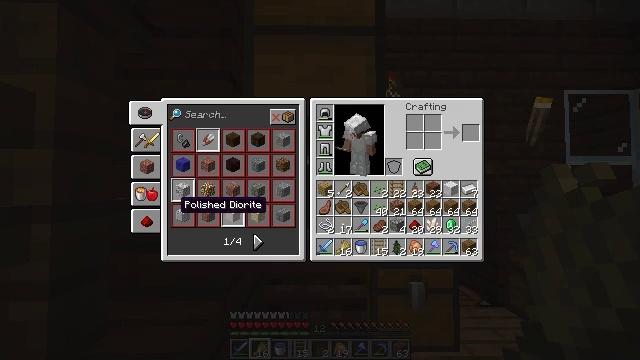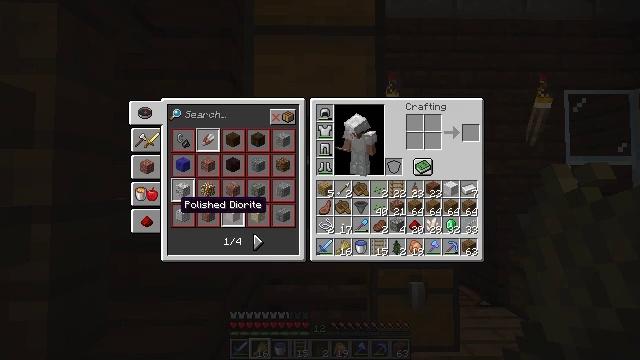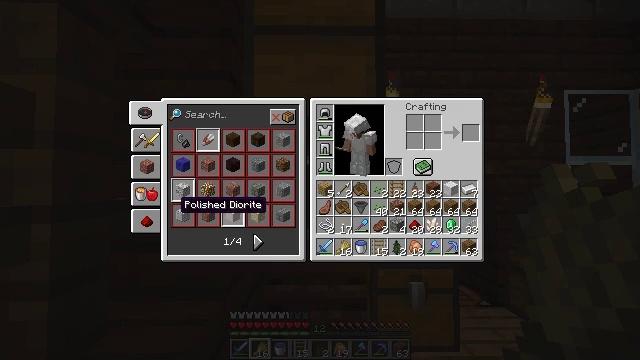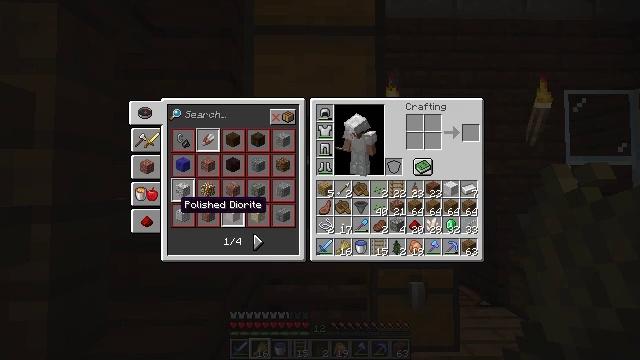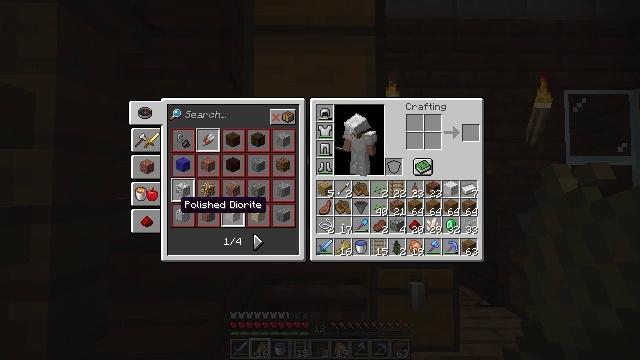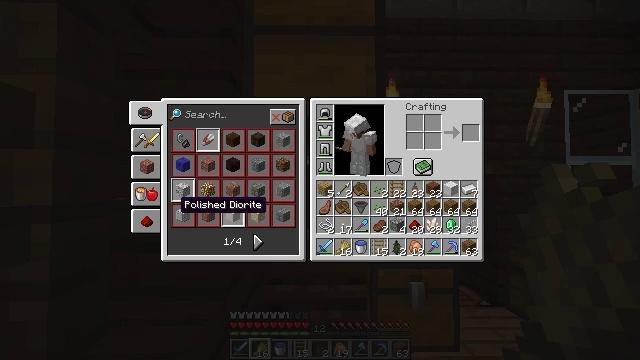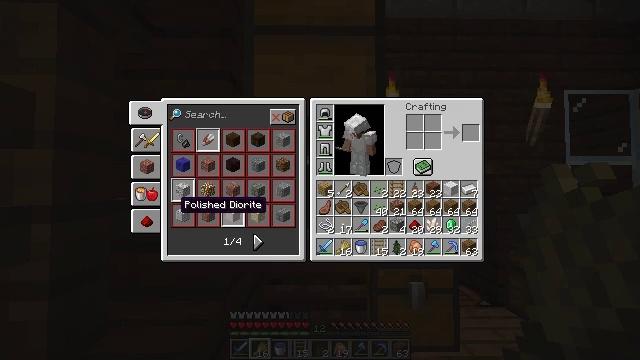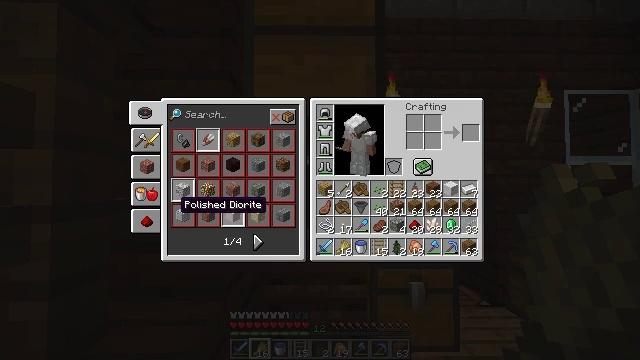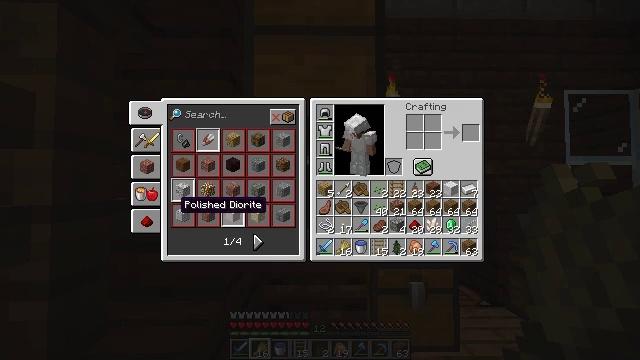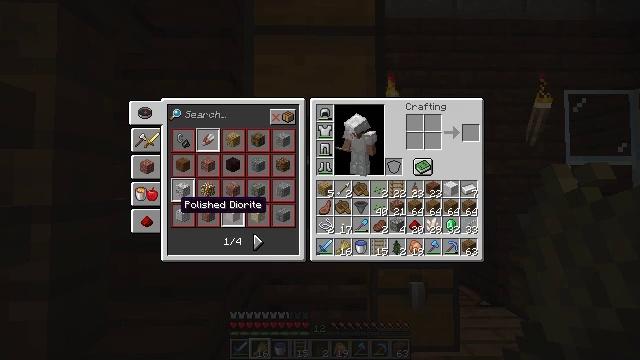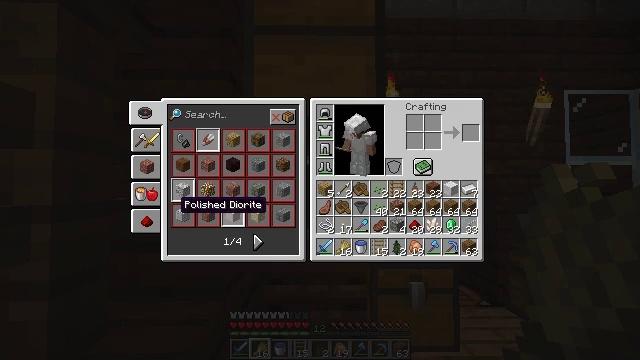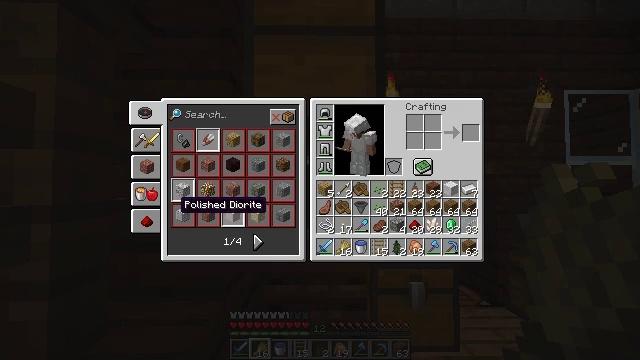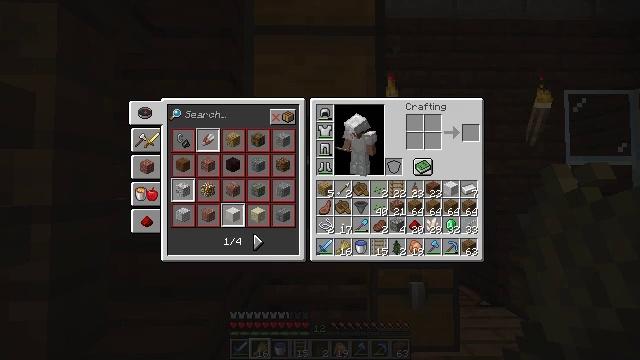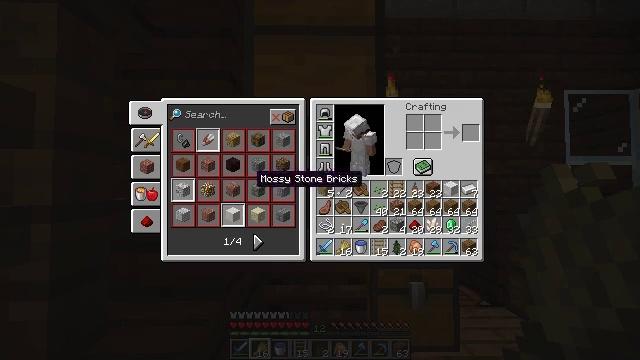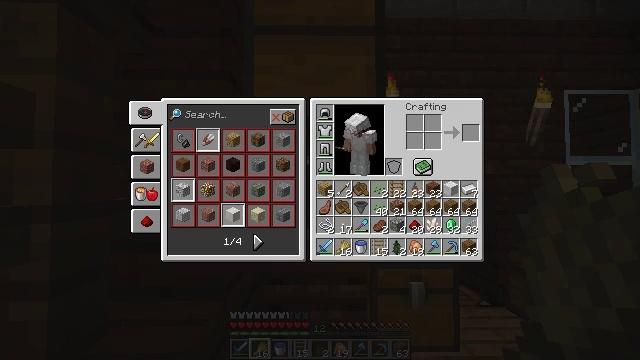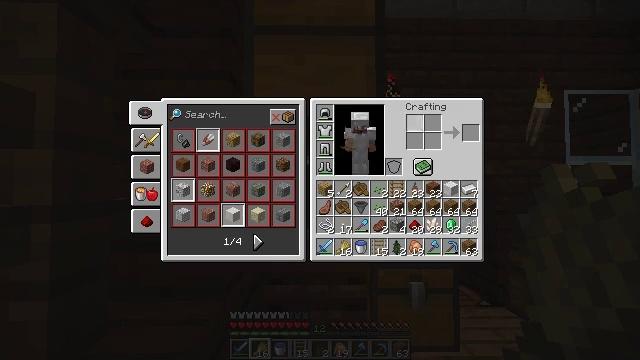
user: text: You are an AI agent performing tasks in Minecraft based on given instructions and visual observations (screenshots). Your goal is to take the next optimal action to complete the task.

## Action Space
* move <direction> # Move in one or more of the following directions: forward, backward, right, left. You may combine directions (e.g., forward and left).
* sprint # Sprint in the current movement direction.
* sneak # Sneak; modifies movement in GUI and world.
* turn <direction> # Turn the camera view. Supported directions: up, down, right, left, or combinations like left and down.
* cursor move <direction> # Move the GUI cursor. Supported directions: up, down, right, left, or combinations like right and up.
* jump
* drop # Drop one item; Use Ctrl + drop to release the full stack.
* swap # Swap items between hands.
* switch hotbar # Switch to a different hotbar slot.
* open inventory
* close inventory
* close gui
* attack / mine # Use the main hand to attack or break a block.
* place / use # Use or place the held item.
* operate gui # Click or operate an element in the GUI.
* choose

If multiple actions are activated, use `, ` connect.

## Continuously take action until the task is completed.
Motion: motion action
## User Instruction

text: Gather resources to craft the piston.
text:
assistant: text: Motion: no_op
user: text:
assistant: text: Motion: no_op
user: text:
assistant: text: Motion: no_op
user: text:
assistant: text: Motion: no_op
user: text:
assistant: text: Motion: no_op
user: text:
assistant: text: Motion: no_op
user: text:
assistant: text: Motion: no_op
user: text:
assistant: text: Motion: no_op
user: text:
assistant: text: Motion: no_op
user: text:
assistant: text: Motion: no_op
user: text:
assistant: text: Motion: no_op
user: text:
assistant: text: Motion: cursor move left and down
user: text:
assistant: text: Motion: cursor move right and up
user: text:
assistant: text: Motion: cursor move right and up
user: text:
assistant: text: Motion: cursor move right and up
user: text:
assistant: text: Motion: cursor move right and up
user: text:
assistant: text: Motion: cursor move right
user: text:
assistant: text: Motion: cursor move right
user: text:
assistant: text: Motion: cursor move right
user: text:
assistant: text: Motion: cursor move right
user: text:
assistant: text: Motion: cursor move left and down
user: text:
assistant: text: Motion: cursor move left and down
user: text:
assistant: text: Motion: no_op
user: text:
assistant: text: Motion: no_op
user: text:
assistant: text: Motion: no_op
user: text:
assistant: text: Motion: no_op
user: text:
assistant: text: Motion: operate gui
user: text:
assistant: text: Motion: operate gui
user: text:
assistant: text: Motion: operate gui
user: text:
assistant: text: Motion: no_op